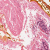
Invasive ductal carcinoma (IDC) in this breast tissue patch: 0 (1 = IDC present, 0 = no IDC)